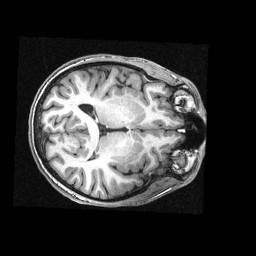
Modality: T1w
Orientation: axial
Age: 19
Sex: male